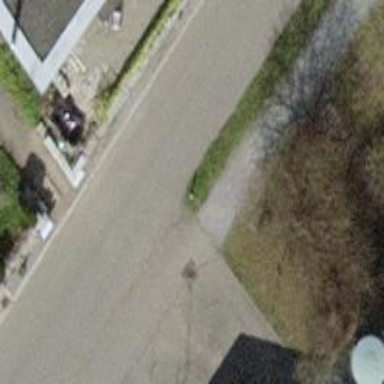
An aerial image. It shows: Cycleway with fine gravel surface.